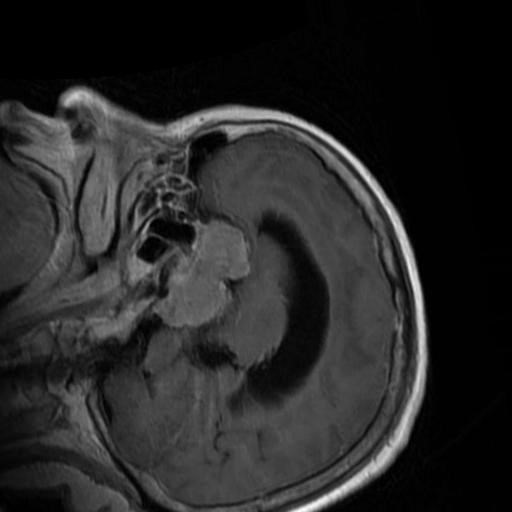
Label: brain_menin